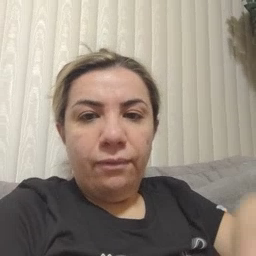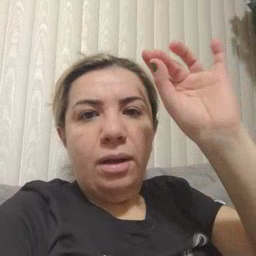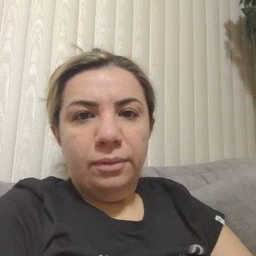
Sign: find